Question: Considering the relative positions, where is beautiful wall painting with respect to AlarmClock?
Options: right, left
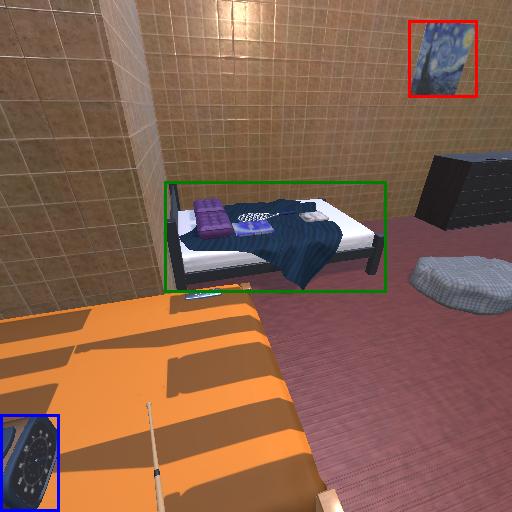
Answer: right